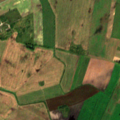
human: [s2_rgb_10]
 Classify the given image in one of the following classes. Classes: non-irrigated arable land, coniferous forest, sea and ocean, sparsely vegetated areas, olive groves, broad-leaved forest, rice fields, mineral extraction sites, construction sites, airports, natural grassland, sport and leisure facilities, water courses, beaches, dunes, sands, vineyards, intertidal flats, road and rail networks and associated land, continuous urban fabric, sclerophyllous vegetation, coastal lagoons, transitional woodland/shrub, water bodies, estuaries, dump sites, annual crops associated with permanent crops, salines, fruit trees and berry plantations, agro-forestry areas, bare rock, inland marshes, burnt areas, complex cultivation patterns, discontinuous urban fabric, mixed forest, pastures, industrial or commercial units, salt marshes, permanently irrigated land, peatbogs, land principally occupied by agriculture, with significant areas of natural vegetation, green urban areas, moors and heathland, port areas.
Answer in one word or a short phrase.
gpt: non-irrigated arable land, complex cultivation patterns, land principally occupied by agriculture, with significant areas of natural vegetation